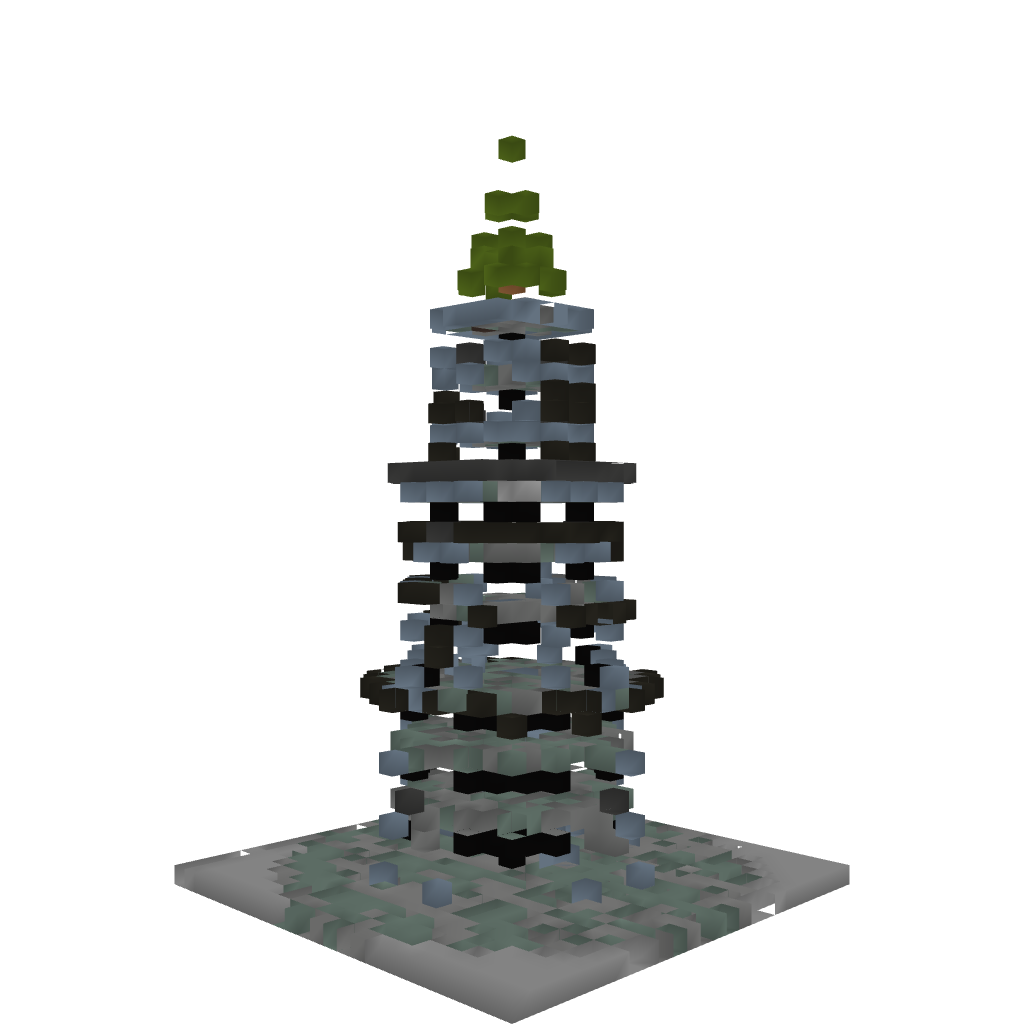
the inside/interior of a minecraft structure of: Medieval Tower Normal